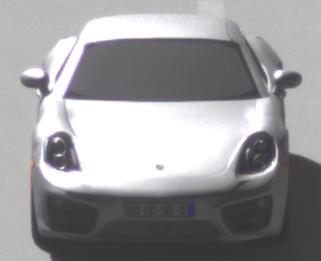
Make: Porsche
Model: Cayman
Detailed model: Cayman (981C)
Model produced from: 2013/03
Model produced until: 2014/04
Doors: 2
Color: white
Road condition: dry road
Daytime: midday
Contrast: high contrast